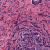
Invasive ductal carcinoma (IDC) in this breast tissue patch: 1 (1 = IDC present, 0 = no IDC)